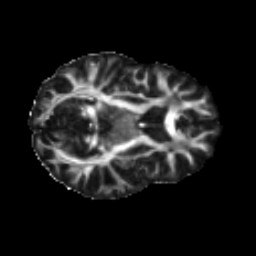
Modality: FA
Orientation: axial
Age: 23
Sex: female
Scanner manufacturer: ge
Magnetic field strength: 3 T
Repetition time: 7.8 s
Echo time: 0.0609 s